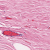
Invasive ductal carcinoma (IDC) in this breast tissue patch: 0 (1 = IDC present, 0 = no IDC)